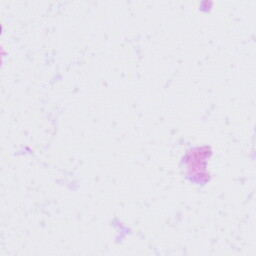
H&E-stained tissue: Tonsil